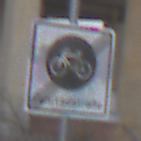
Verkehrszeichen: EndeFahrradstrasse
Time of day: SunriseSunset
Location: Outdoor (Suburban)
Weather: Clear
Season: NotSpecified
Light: Natural